Question: : JSFIDDLE: <URL>
What it do:

How can I avoid every LI to follow the same width / padding ? I want something similar to this in a hover:
'''
||||||||||
|||||||||| Regular
||||||||||
||||||||||||||||||||
|||||||||||||||||||| Hover
||||||||||||||||||||
||||||||||
|||||||||| Regular
||||||||||
||||||||||
|||||||||| Regular
||||||||||
||||||||||
|||||||||| Regular
||||||||||
'''
thanks
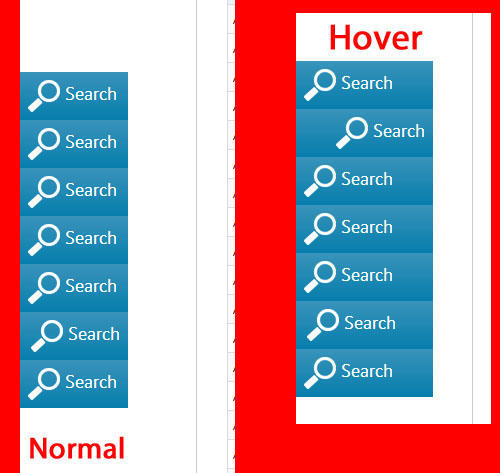
Answer: Updated/working version: <URL>
The solution is pretty simple: set your style on your anchor instead of your li. This will cause all lis to grow in width still, but since the style is on the 'a', only the 'active' anchor will grow.